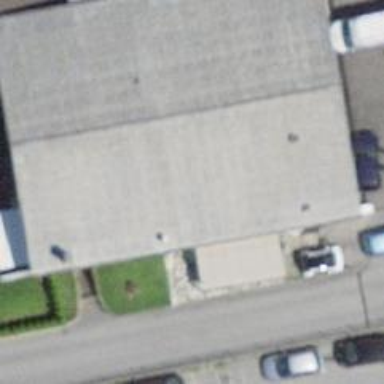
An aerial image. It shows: Industrial building.